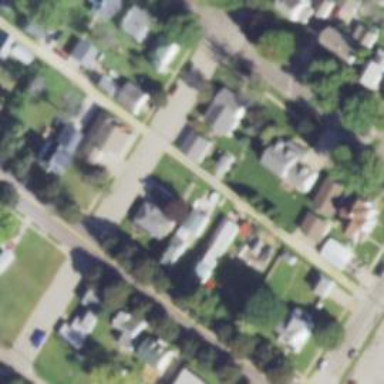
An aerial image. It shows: Residential road.